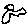
Label: bird